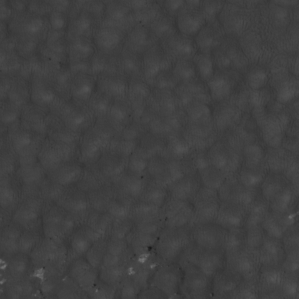
Label: non_frost